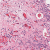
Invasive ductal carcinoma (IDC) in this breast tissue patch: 1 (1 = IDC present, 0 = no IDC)